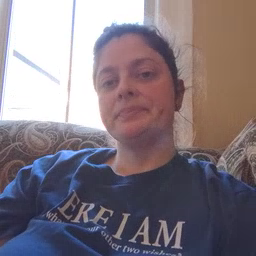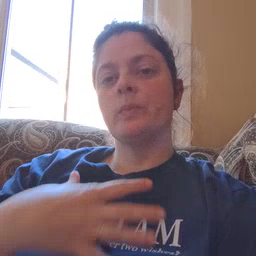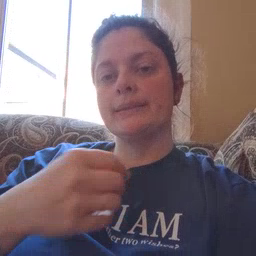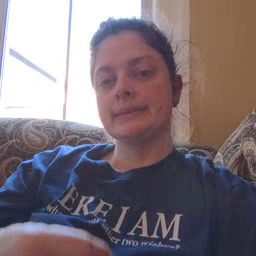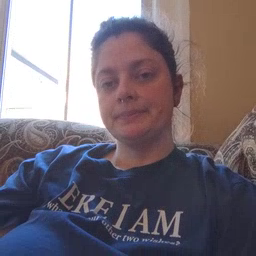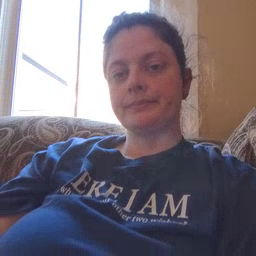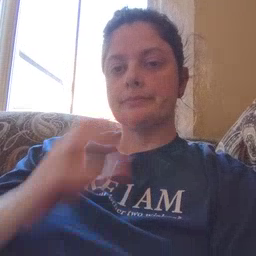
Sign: white